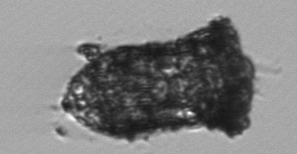
Label: Tintinnopsis